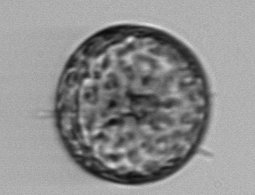
Label: Coscinodiscus